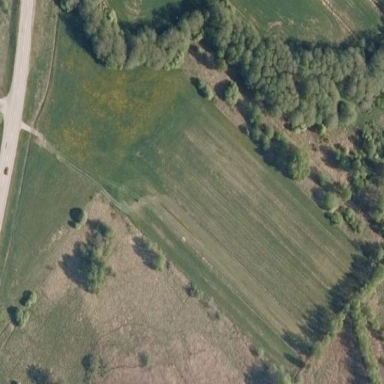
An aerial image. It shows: Beautiful meadow.